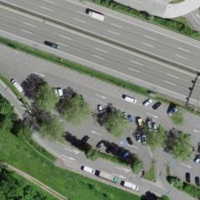
EUNIS habitat code: 57
Species observed at this site:
Corvus corone
Chloris chloris
Vanessa atalanta
Milvus milvus
Passer domesticus
Fringilla coelebs
Falco tinnunculus
Carduelis carduelis